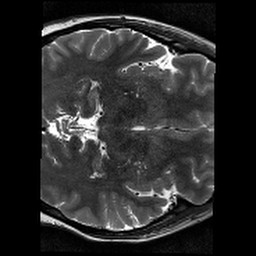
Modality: T2w
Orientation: axial